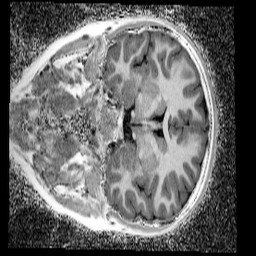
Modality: UNIT1_denoised
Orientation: coronal
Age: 10
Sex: female
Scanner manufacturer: siemens
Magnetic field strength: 3 T
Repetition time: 4 s
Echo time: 0.00299 s